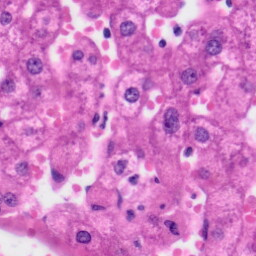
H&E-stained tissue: Liver